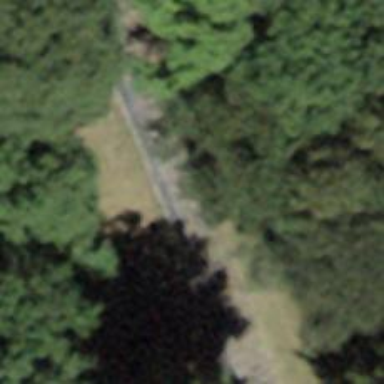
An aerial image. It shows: Funicular railway.